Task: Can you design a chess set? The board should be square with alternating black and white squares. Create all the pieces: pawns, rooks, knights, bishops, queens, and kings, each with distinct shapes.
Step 5585:
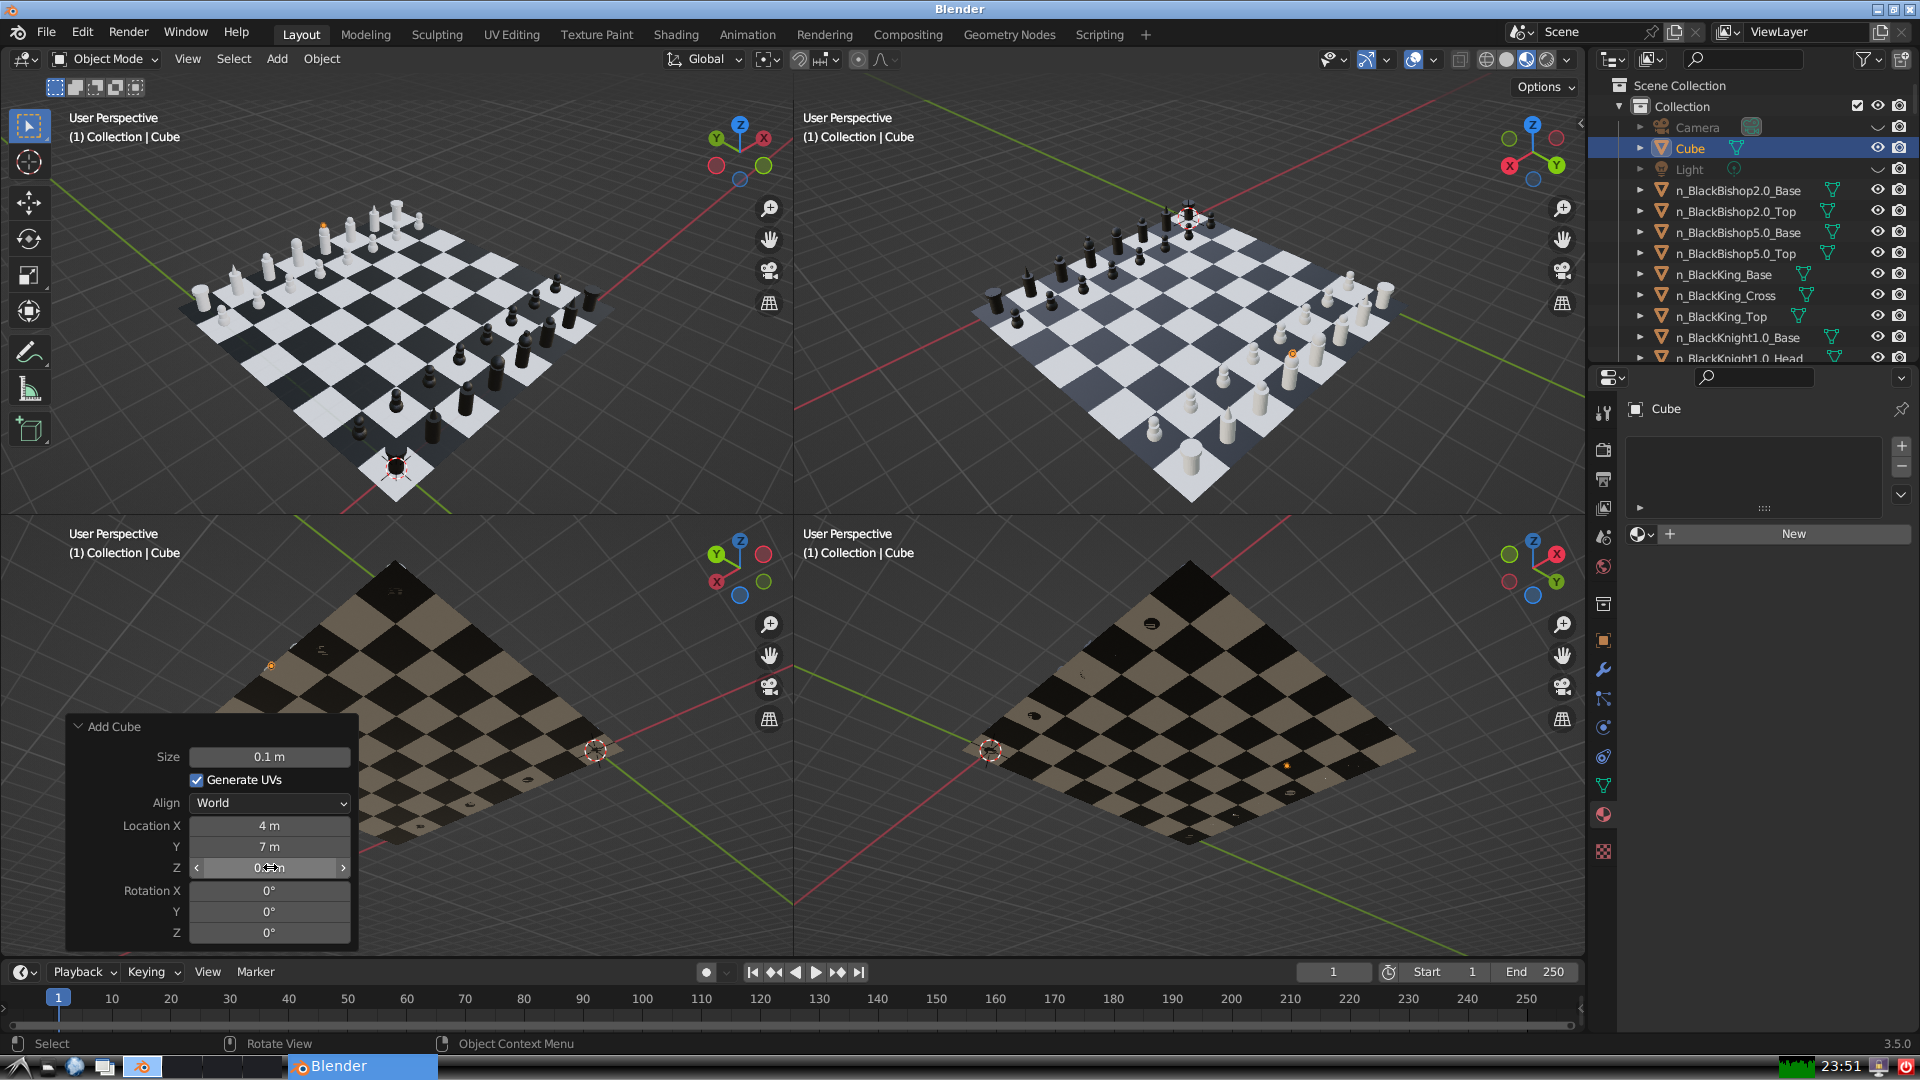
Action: {"mouse_move": [960, 540]}